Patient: sex F, age 66
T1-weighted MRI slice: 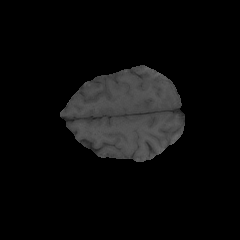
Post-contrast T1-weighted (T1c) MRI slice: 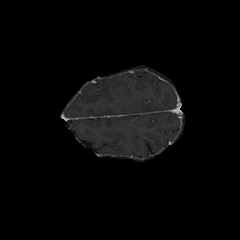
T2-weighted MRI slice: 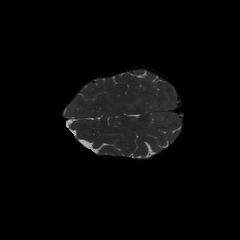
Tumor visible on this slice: yes
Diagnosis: Astrocytoma, IDH-wildtype
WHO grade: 2